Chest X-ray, AP view. Patient: 25 years old, sex M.
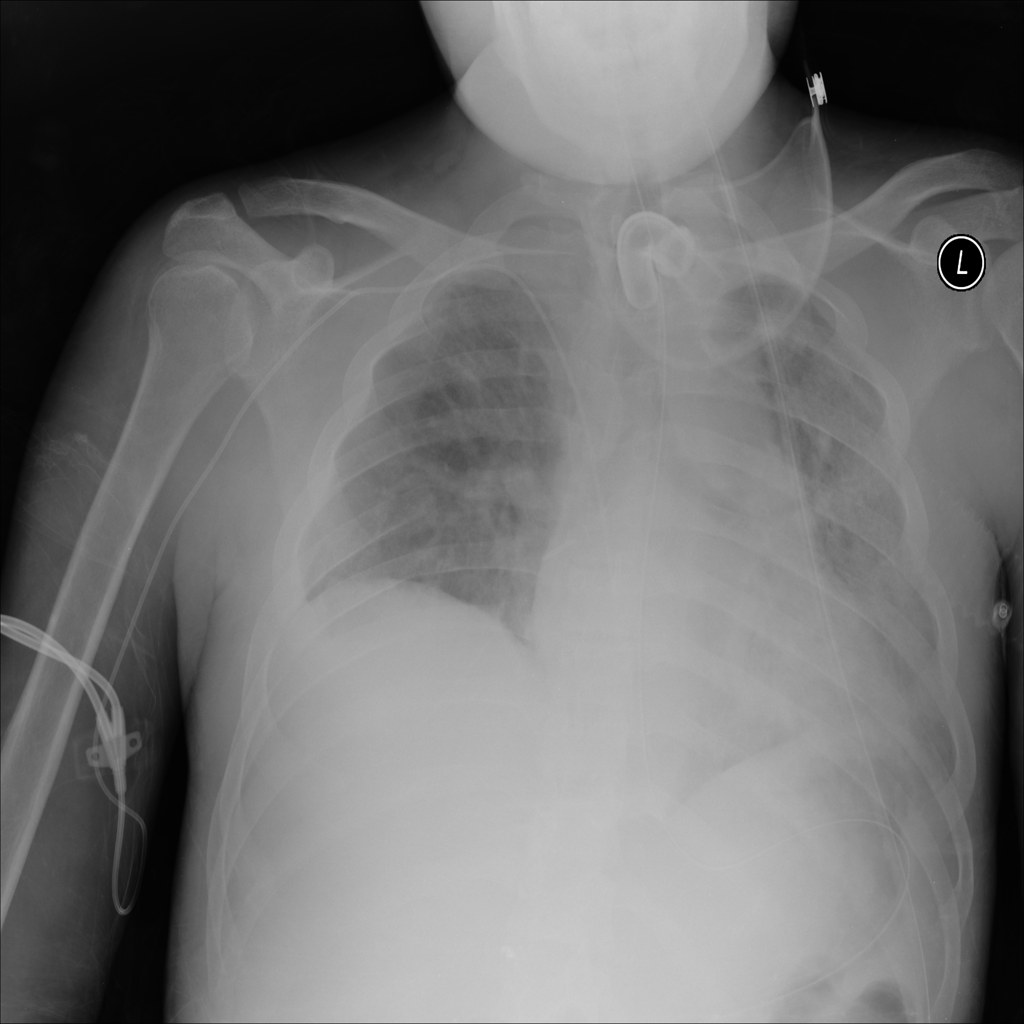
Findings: Infiltration